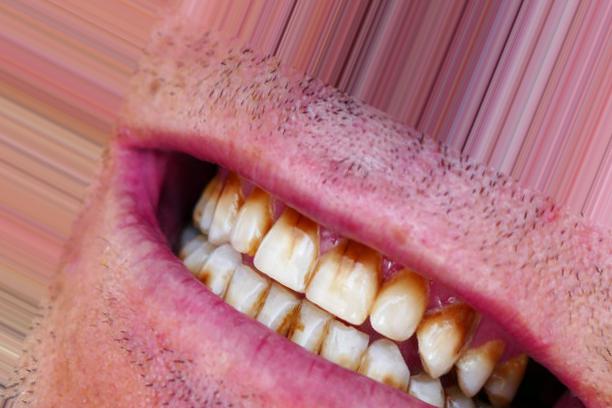
Condition: Tooth Discoloration